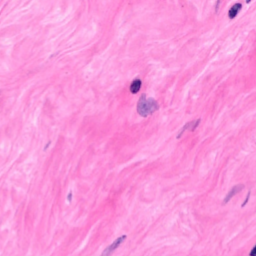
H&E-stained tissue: Breast